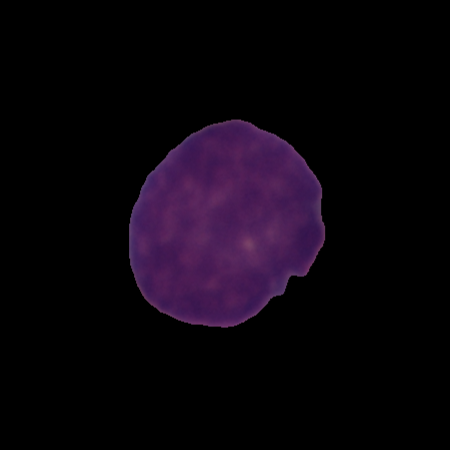
Label: cancer